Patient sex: M
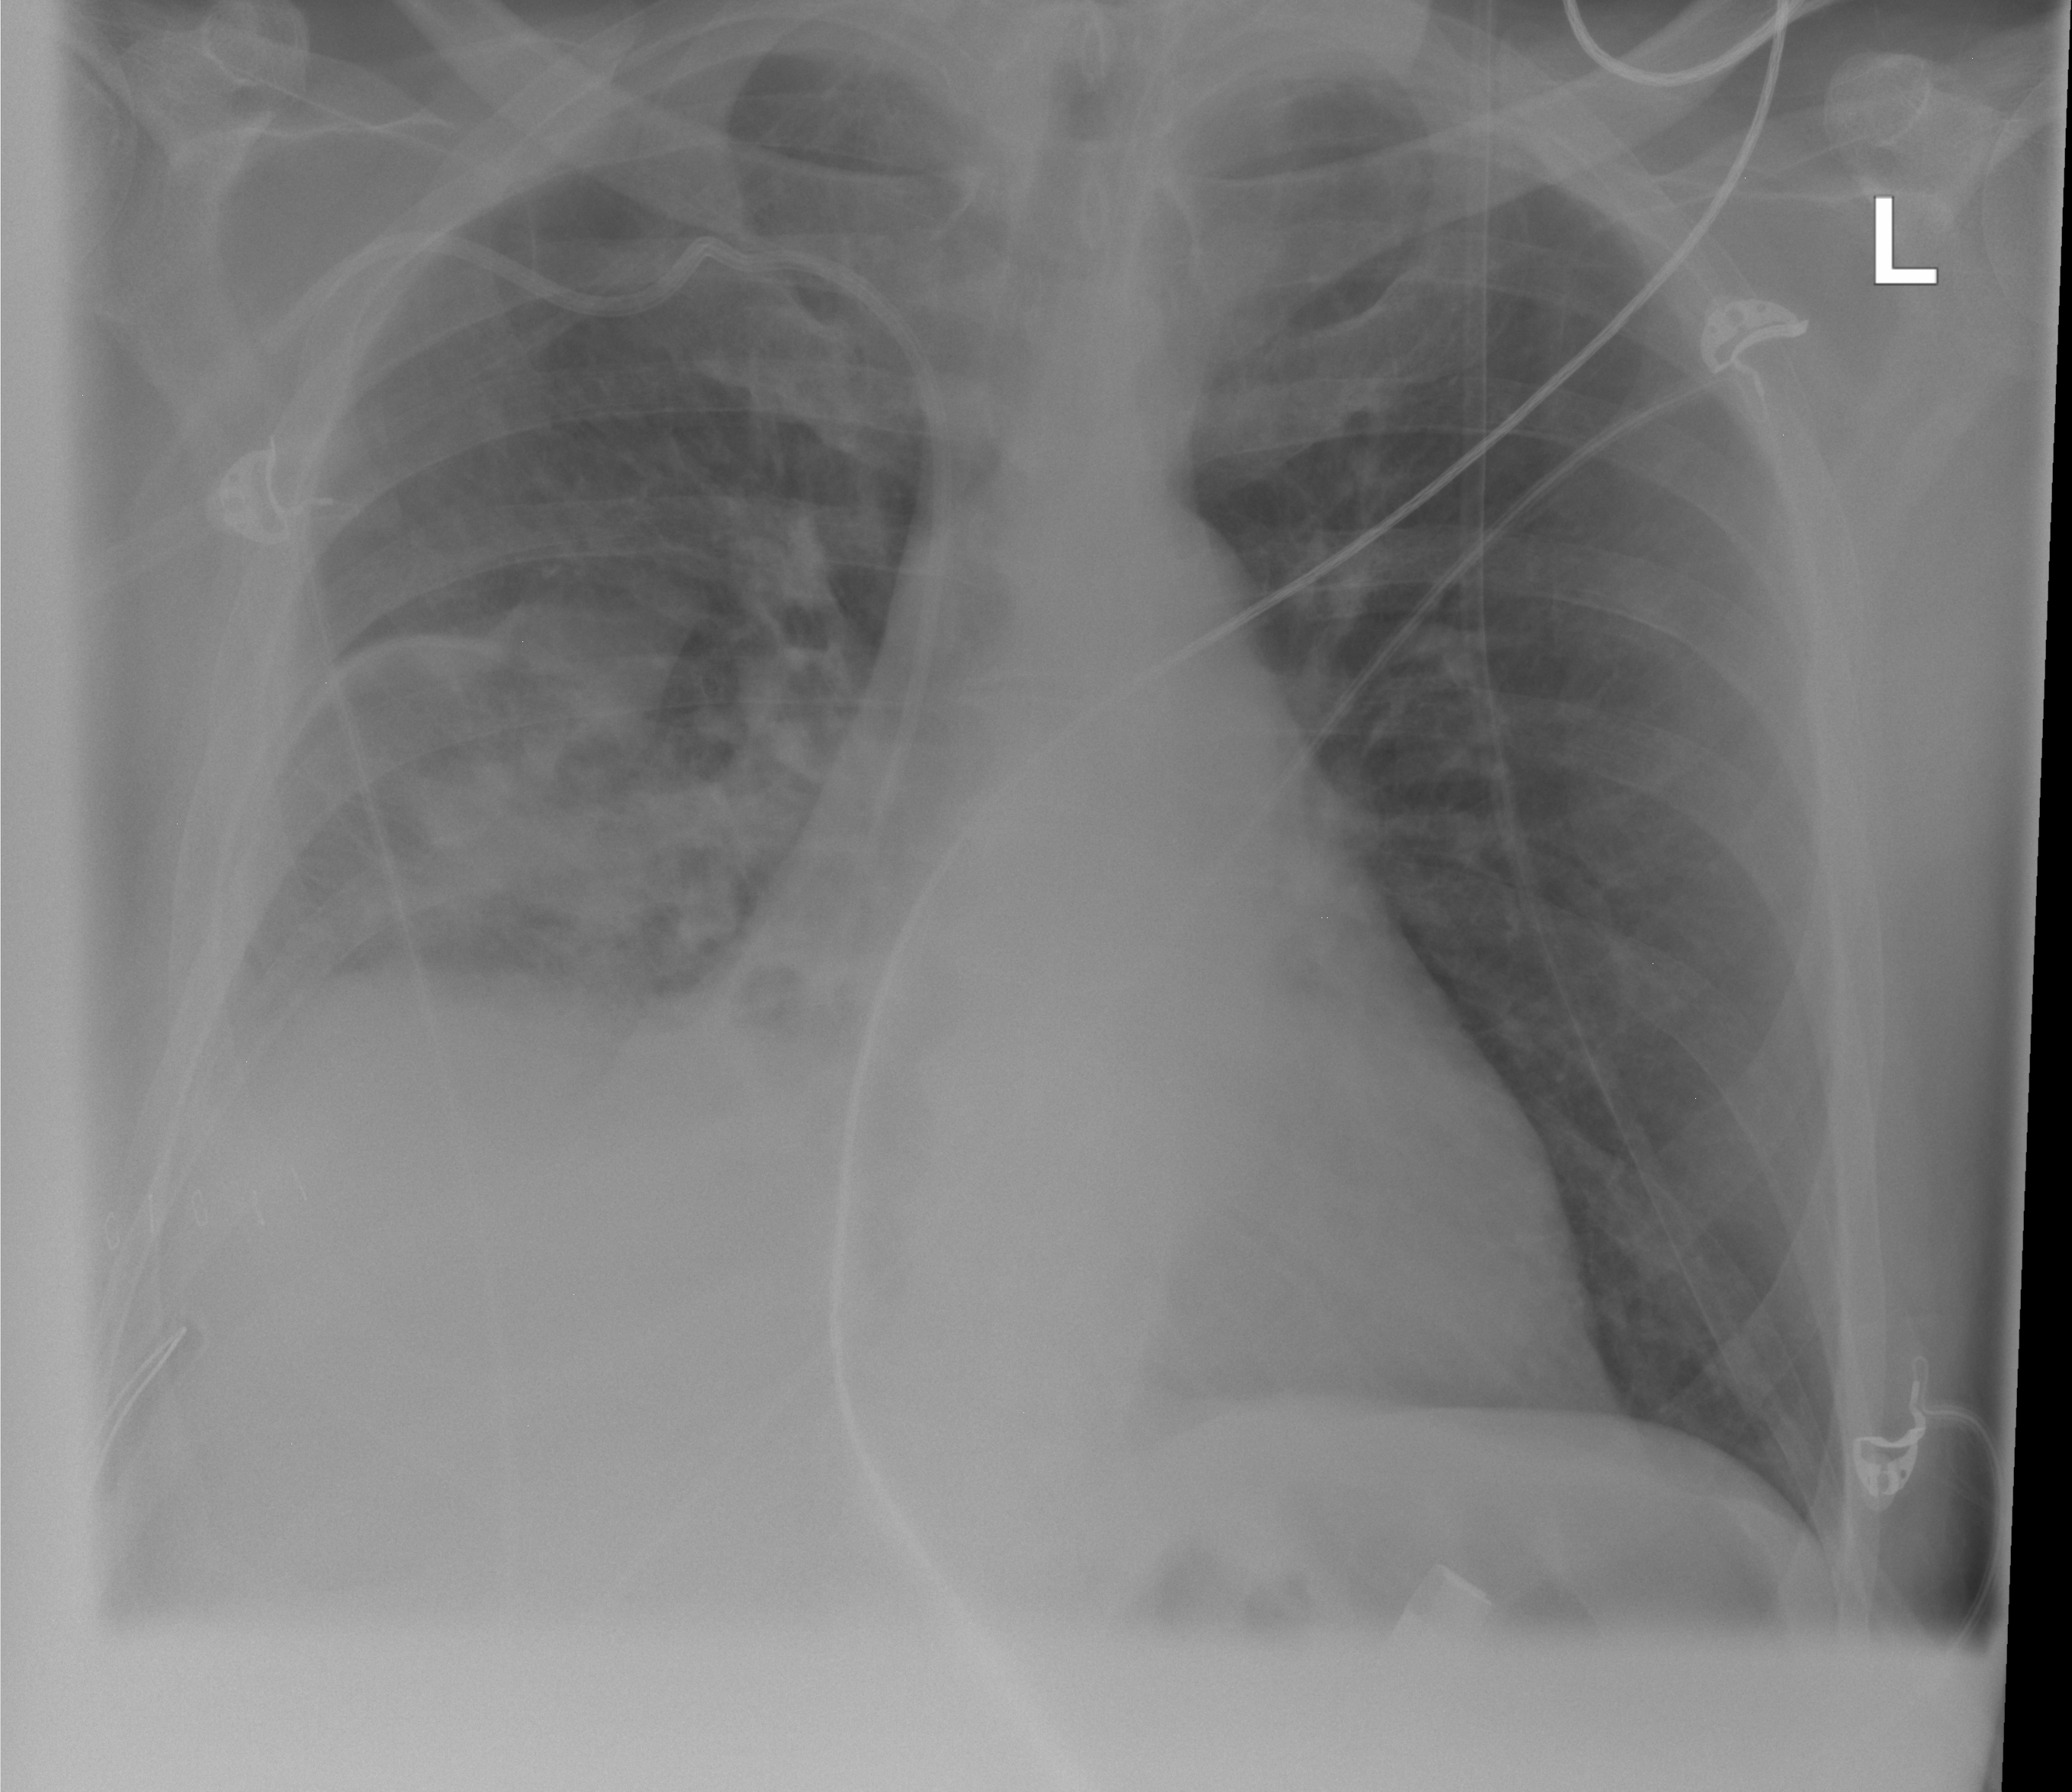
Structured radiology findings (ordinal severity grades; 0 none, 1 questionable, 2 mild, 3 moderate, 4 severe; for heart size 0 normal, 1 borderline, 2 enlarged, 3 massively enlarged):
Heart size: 0
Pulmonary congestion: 0
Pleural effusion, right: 3
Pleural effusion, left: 0
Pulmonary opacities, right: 1
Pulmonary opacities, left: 0
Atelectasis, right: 3
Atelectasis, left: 0